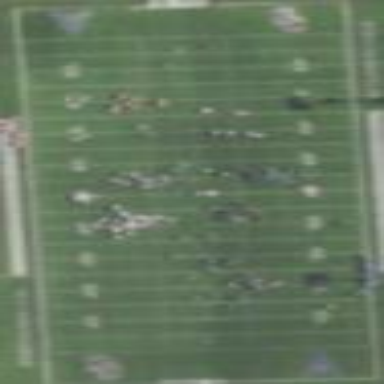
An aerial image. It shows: American football pitch for leisure and sport activities.